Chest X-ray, AP view. Patient: 39 years old, sex F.
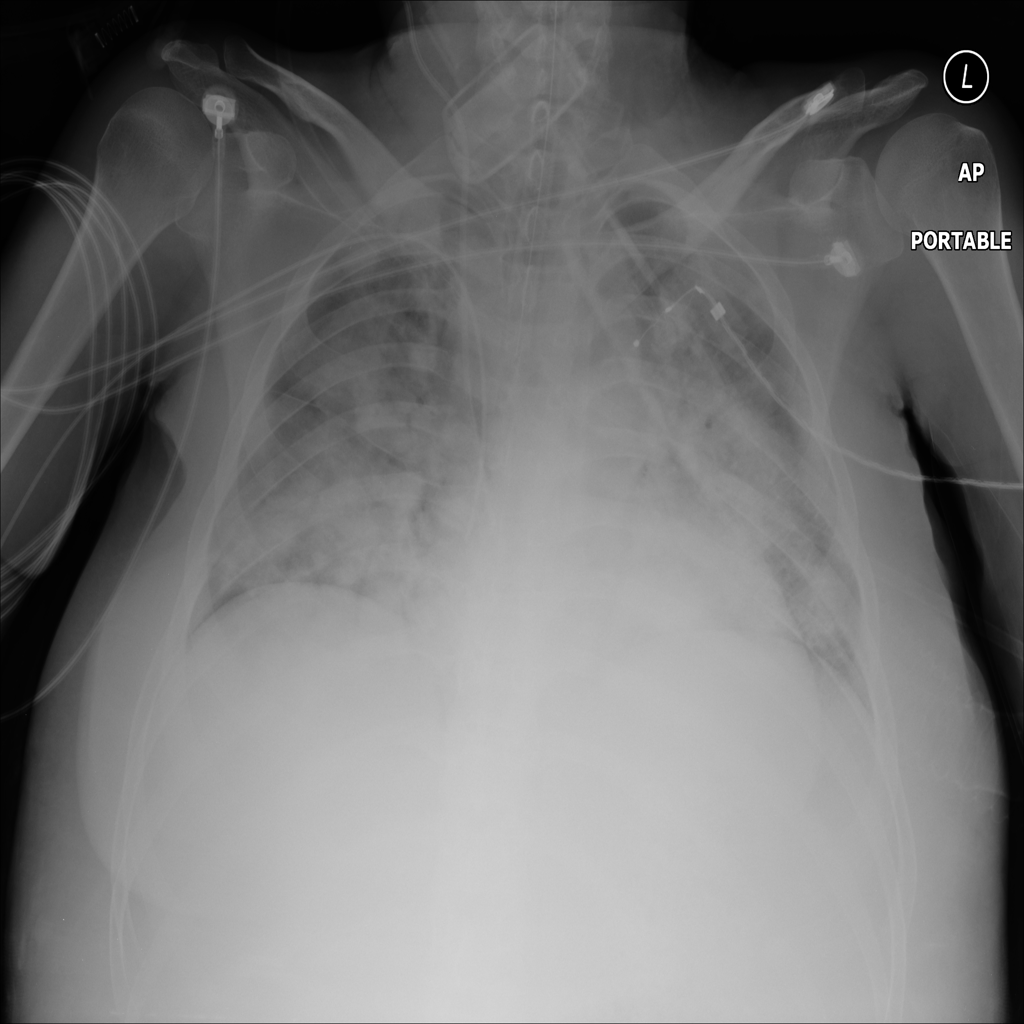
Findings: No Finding